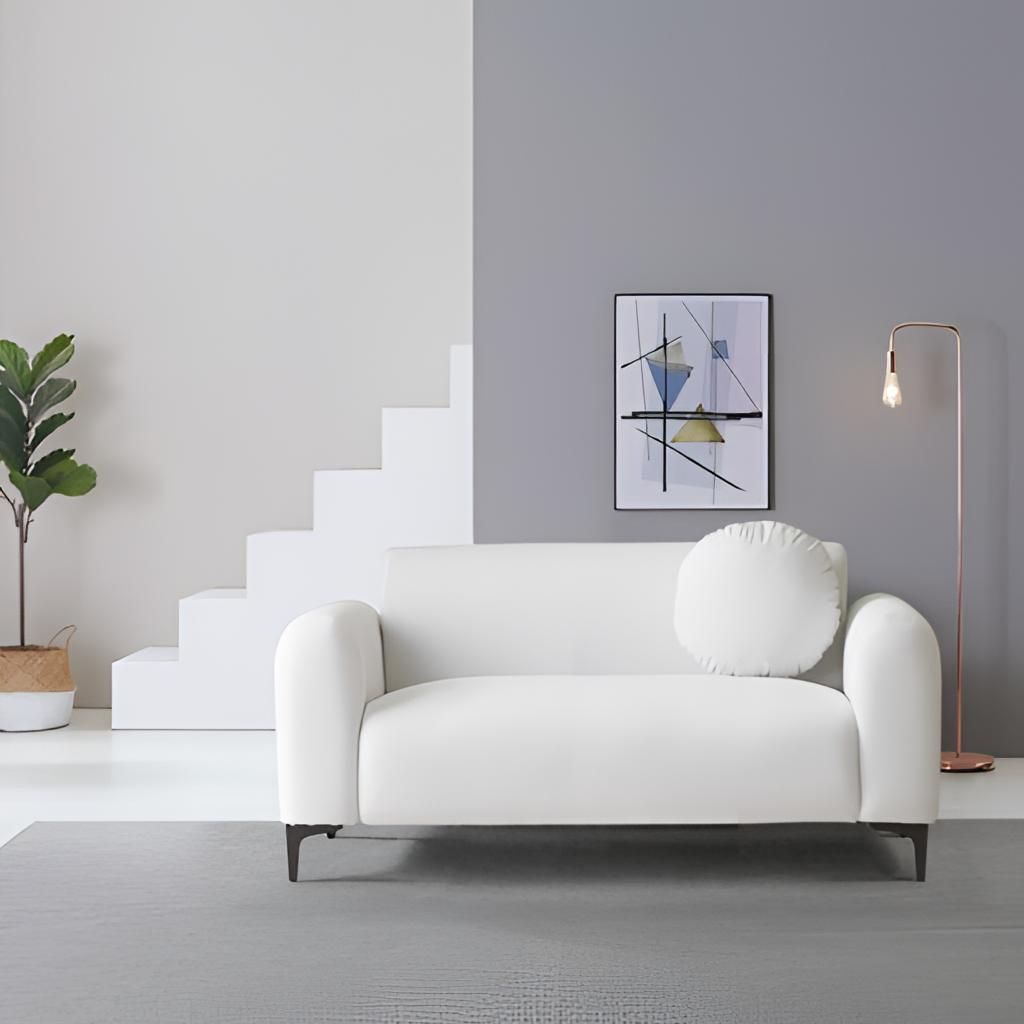
fabric loveseat, living room, paint wallpaper, with vertical two tone pattern, minimalist, gray fabric flooring, with solid pattern